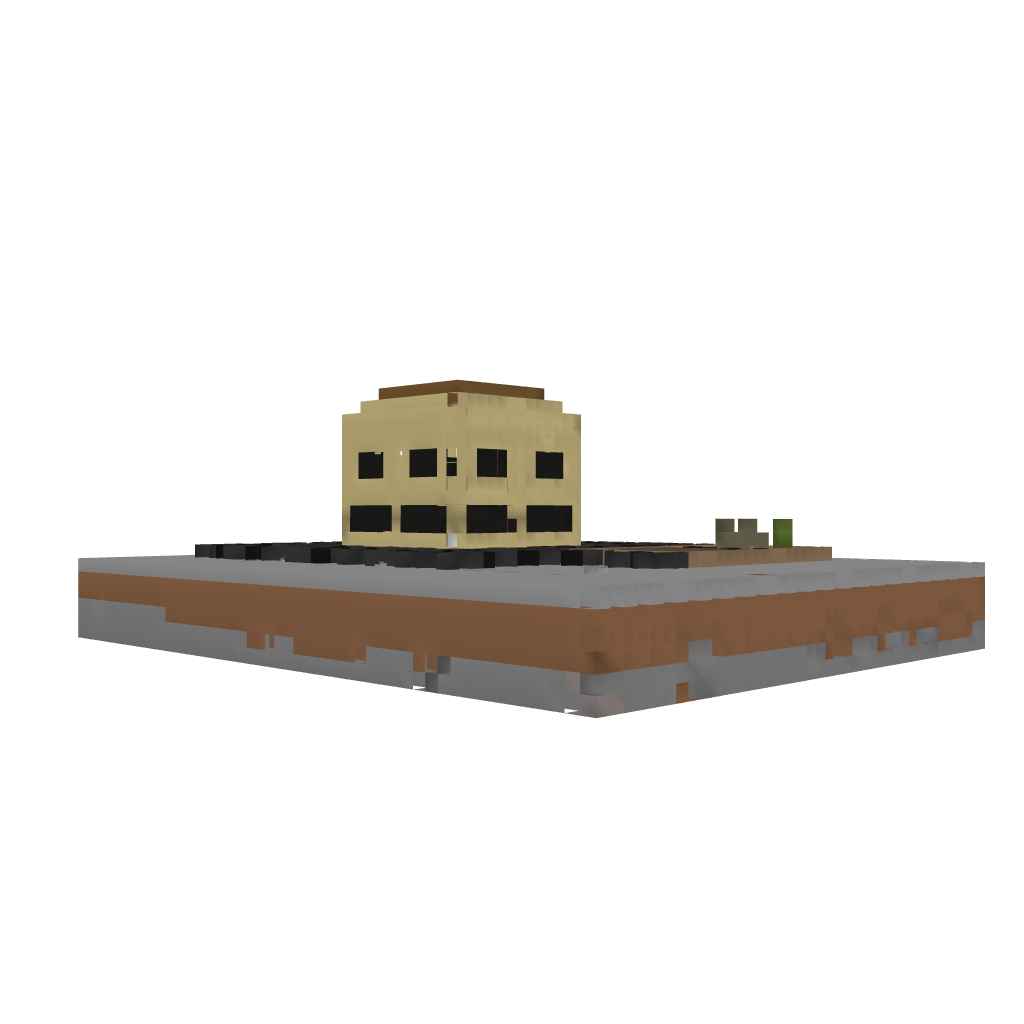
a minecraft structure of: Small House